Aerial crown-view tile of a tropical tree (Barro Colorado Island, Panama), acquired 20250818:
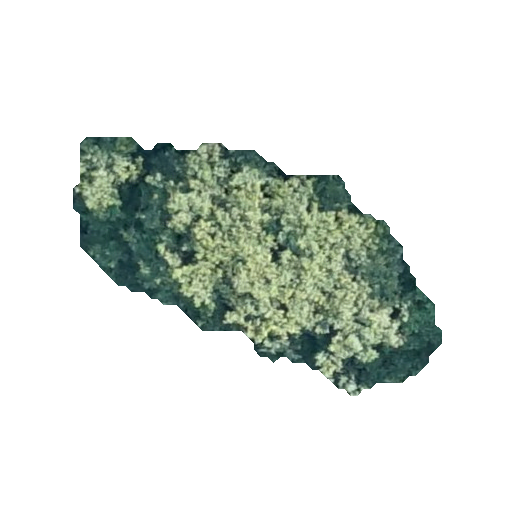
Species: Apeiba tibourbou
GBIF accepted scientific name: Apeiba tibourbou
Crown area: 82.457 m²